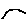
Label: bird